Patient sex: M
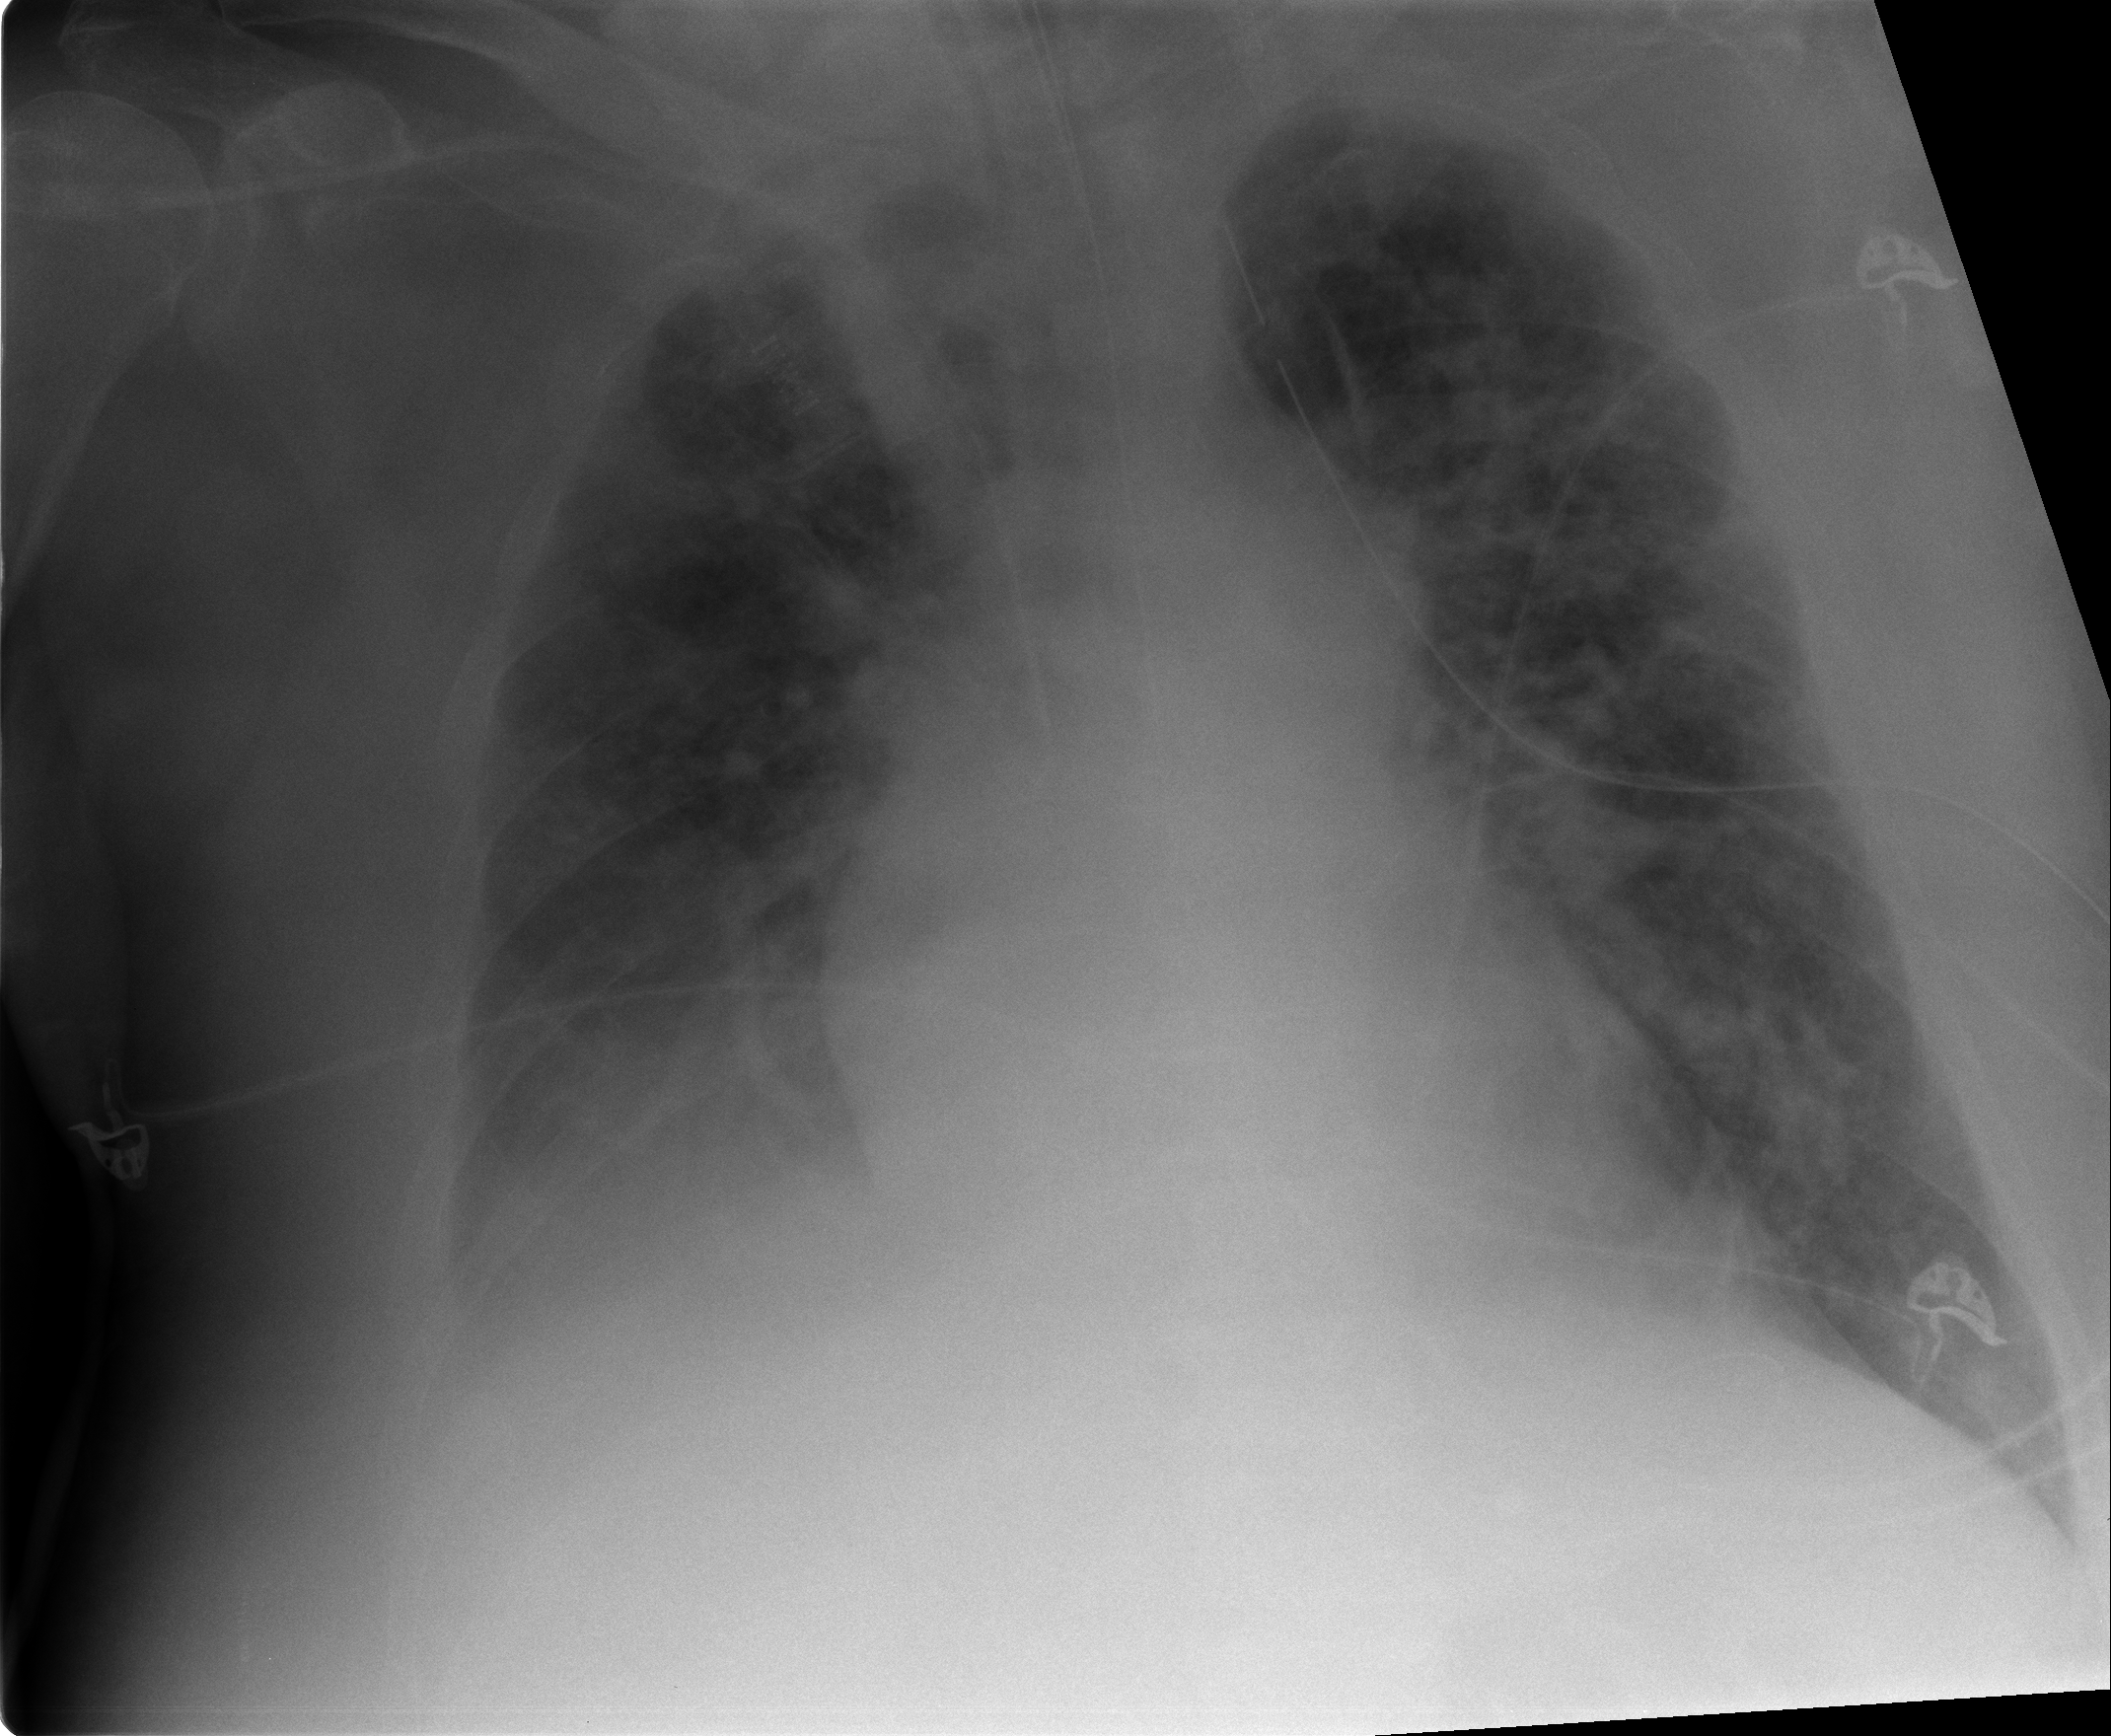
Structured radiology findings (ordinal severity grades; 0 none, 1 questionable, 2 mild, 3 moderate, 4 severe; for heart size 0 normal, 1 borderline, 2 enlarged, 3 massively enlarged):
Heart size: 2
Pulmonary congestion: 2
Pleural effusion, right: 2
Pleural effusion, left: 0
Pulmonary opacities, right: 3
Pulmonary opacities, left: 3
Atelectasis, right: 2
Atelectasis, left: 0